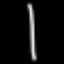
Label: line